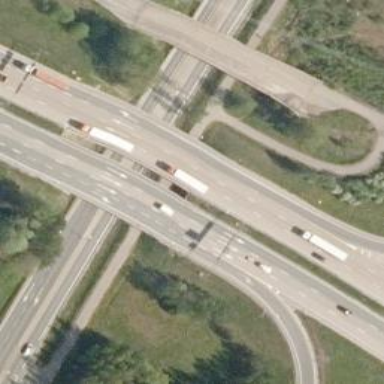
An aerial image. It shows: Motorway junction.